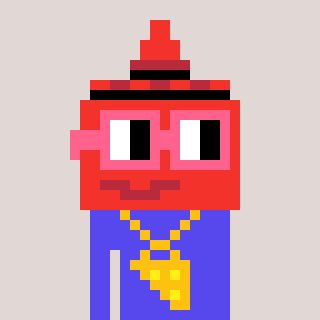
a pixel art character with square pink glasses, a ketchup-shaped head and a computerblue-colored body on a warm background